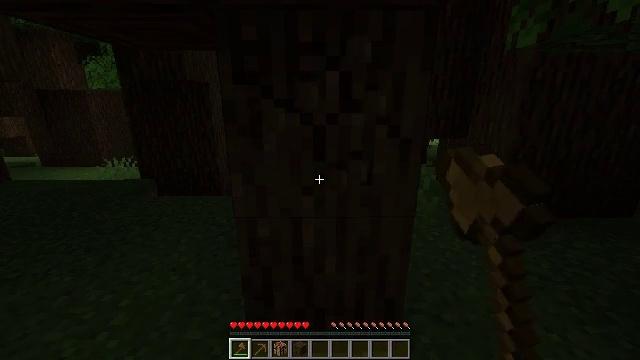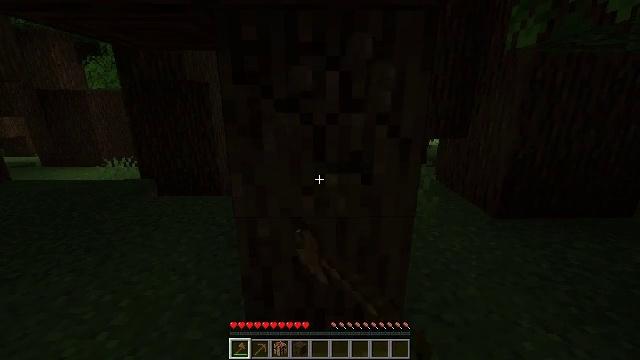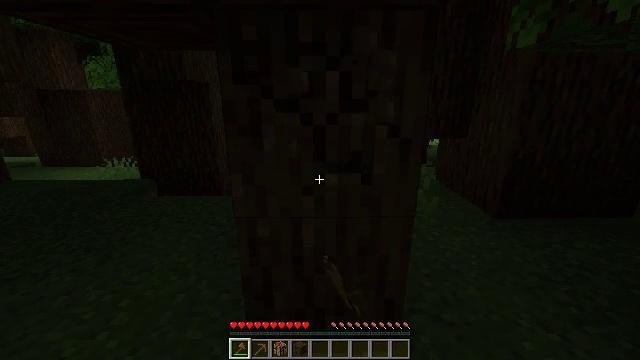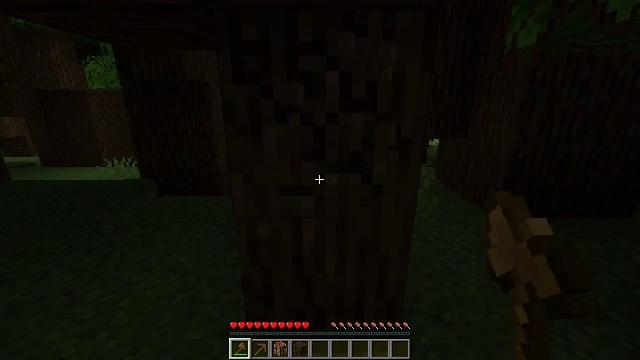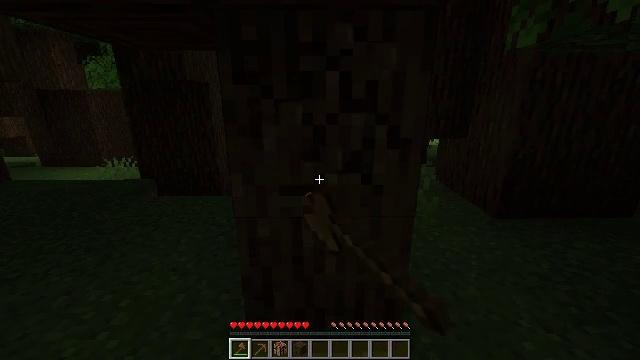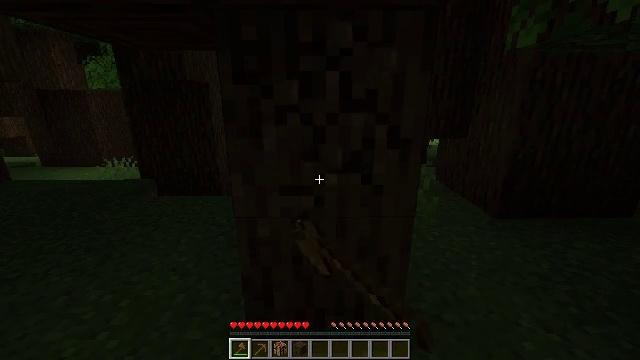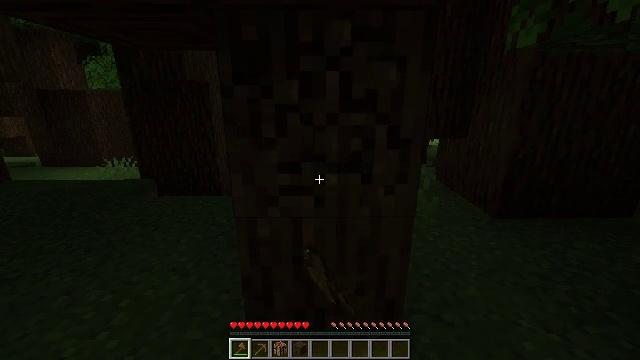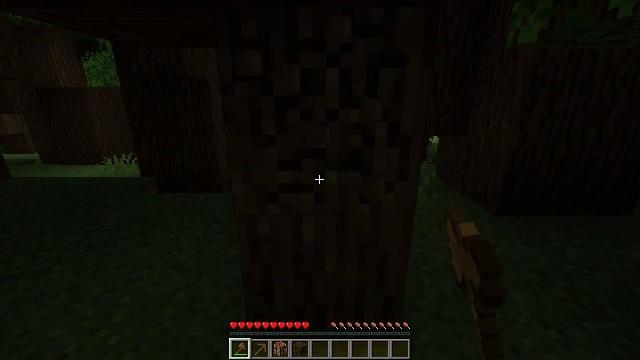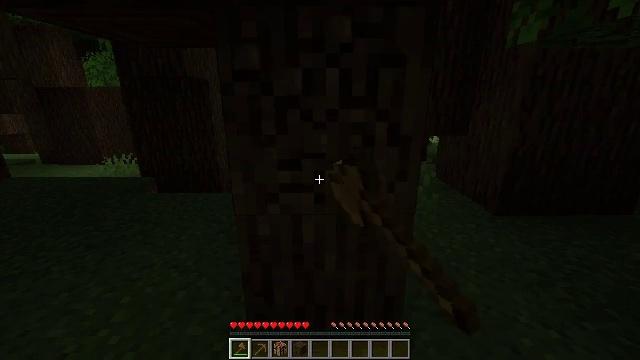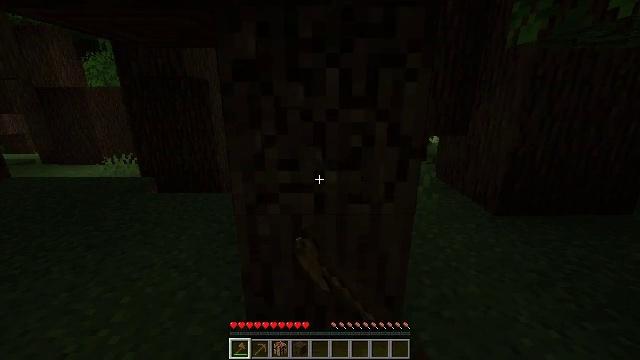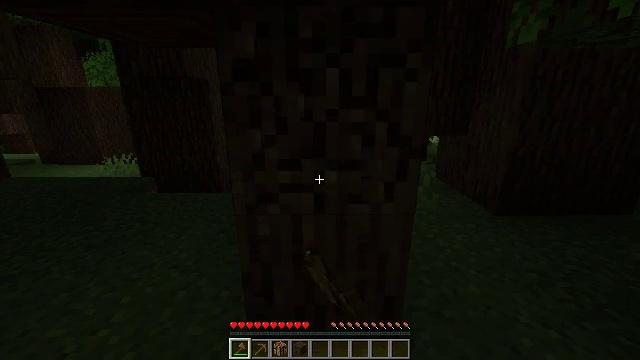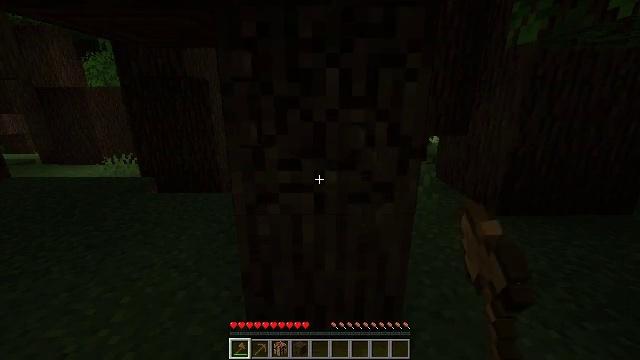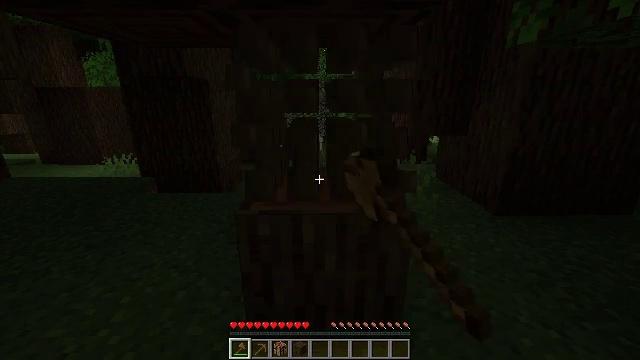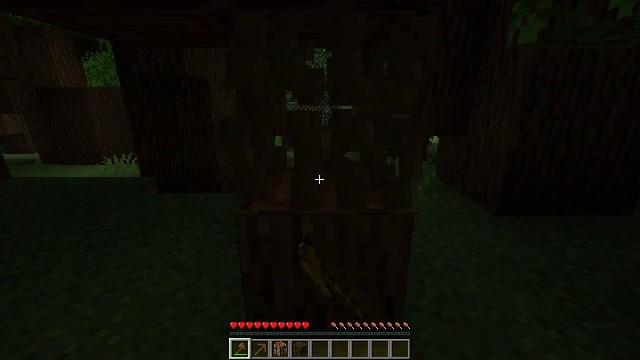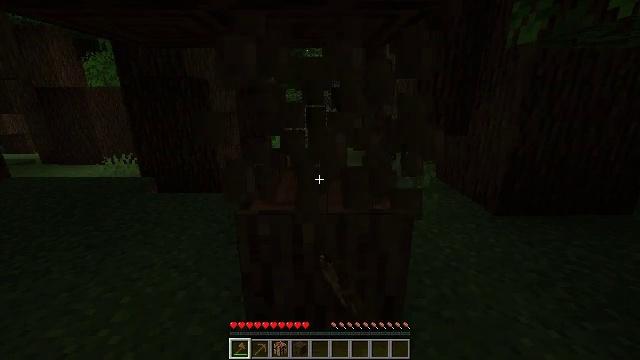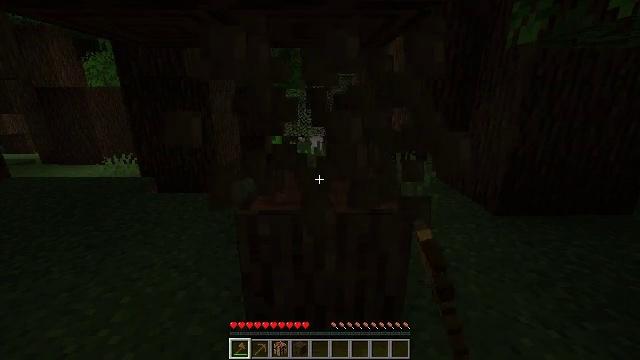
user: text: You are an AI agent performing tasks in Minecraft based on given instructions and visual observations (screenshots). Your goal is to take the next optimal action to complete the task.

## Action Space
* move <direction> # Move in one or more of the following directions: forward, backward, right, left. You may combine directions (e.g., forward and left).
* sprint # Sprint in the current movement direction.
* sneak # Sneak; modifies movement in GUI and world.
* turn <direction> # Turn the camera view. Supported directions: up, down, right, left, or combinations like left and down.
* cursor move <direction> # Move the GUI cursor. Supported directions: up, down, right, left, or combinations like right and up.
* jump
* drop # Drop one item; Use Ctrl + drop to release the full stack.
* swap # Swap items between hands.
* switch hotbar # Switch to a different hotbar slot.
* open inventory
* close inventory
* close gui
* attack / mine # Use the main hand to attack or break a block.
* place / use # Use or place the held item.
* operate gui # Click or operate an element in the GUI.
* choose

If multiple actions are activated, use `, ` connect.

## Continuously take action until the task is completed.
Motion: motion action
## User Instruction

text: Break the dark oak log in the forest.
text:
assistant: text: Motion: attack / mine
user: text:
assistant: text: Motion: attack / mine
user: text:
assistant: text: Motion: attack / mine
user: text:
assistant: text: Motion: attack / mine
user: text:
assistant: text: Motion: attack / mine
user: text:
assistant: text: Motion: attack / mine
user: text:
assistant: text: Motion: attack / mine
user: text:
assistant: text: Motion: attack / mine
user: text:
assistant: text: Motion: attack / mine
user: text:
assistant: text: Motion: attack / mine
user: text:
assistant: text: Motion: attack / mine
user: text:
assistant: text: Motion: attack / mine
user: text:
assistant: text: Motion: attack / mine
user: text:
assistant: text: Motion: attack / mine
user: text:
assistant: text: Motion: attack / mine
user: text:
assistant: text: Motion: attack / mine
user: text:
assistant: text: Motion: attack / mine
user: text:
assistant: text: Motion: attack / mine
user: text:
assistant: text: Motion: attack / mine
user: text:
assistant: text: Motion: attack / mine
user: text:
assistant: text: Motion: attack / mine
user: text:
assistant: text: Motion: attack / mine
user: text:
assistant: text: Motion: attack / mine
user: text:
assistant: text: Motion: attack / mine
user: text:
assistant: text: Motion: attack / mine
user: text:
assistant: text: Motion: attack / mine
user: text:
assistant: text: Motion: attack / mine
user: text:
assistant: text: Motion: attack / mine
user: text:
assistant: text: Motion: attack / mine
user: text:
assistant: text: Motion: attack / mine